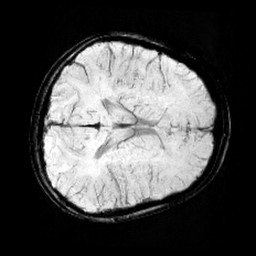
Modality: minIP
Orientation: axial
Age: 11
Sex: male
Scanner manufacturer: siemens
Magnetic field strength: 3 T
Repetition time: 0.027 s
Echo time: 0.02 s